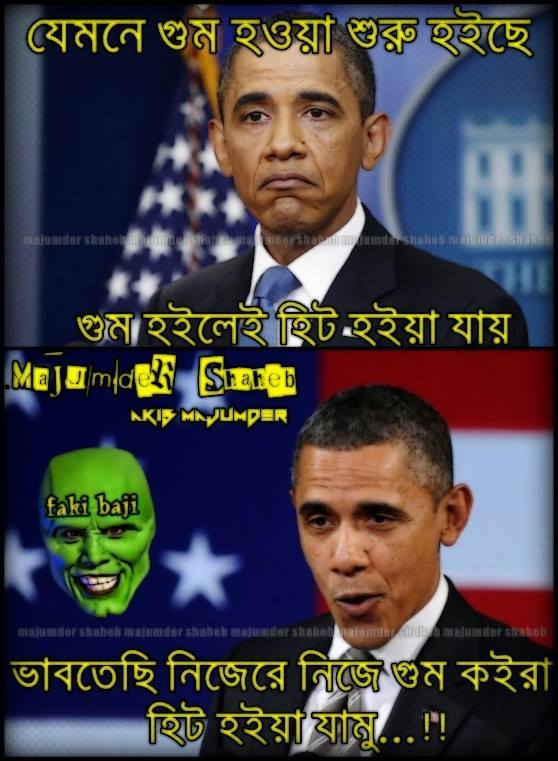
Caption: যেমনে গুম হওয়া শুরু হইছে গুম হইলেই হিট হইয়া যায় ভাবতেছি নিজেরে নিজে গুম কইরা হিট হইয়া যামু!!
Label: hate